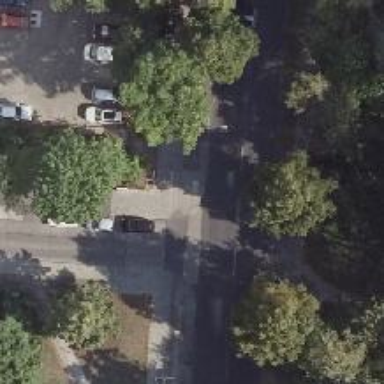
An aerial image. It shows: Unmarked crossing on the road.